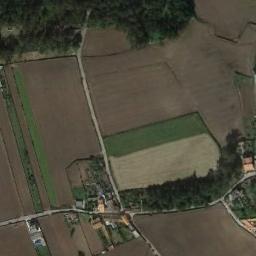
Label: terrace